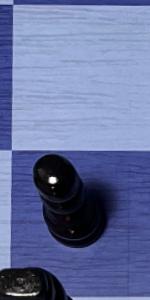
Label: Pawn_Black